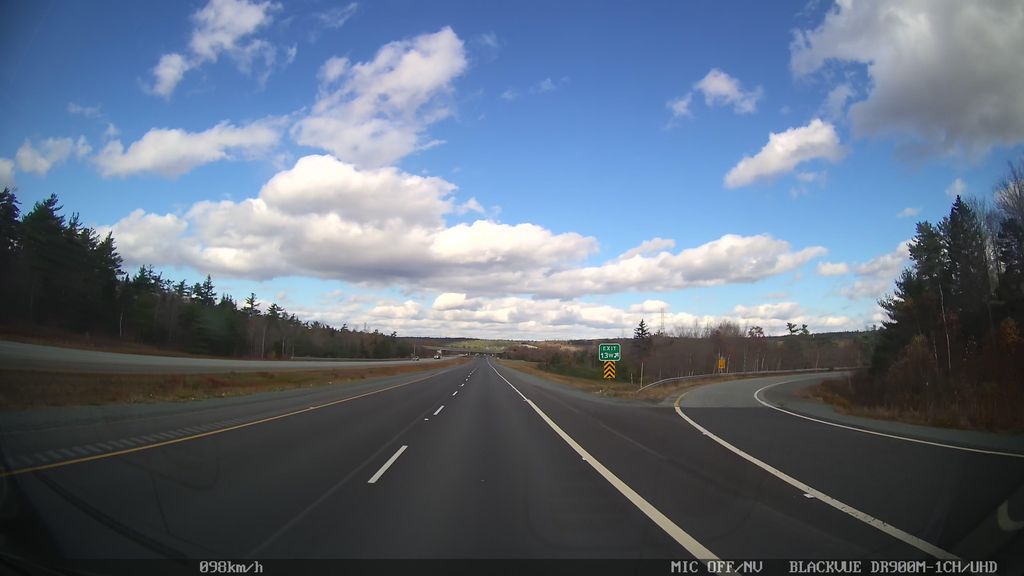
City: halifax